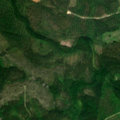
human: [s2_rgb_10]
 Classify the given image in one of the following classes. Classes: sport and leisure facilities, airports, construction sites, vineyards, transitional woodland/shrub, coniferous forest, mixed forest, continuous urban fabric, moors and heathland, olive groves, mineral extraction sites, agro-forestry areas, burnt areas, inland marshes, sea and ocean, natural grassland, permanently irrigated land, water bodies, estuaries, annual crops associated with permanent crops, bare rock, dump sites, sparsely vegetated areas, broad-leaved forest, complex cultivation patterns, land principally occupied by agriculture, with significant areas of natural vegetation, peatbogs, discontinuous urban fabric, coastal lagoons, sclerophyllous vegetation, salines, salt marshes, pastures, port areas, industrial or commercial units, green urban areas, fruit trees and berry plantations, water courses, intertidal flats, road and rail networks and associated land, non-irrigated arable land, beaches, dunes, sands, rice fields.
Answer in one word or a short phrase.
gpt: coniferous forest